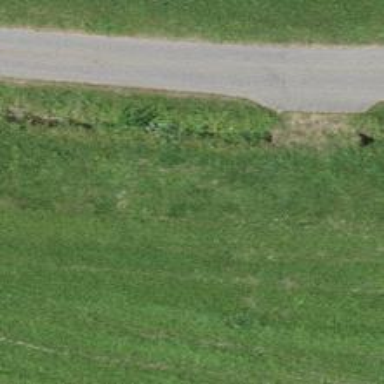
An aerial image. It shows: Culvert tunnel under ditch.